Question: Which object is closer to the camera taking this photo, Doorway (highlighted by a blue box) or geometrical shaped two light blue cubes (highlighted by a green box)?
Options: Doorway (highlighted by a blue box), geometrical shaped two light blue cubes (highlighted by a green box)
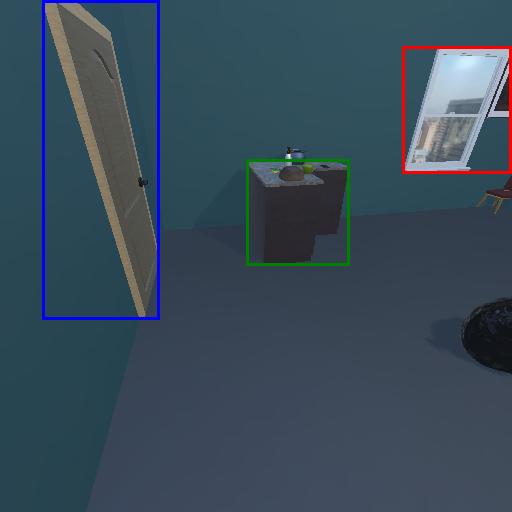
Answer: Doorway (highlighted by a blue box)